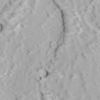
Label: not_dusty